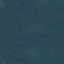
Land use / land cover: Forest